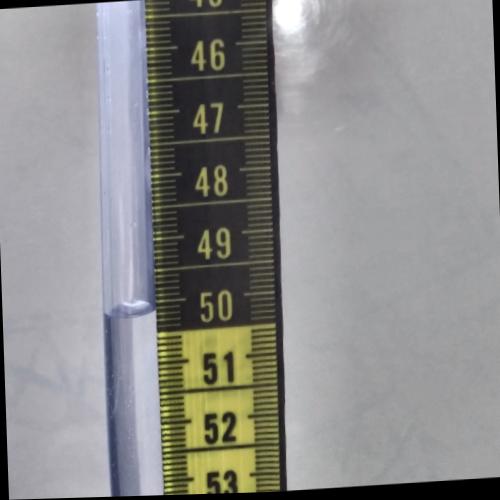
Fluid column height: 50.2 cm